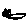
Label: cat